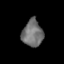
Tissue: skin
Cell type: Fibroblasts
Senescence score: 0.692
Nuclear area (px): 540
Mean DAPI intensity: 112.996